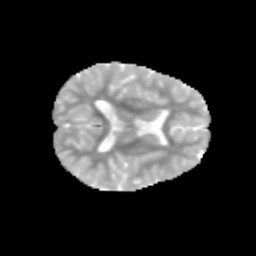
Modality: MD
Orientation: axial
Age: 9
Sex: female
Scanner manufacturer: siemens
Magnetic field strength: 3 T
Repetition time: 3.8 s
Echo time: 0.07 s